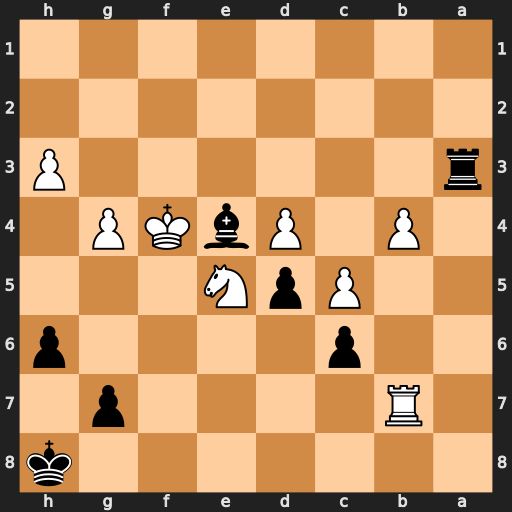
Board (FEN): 7k/1R4p1/2p4p/2PpN3/1P1PbKP1/r6P/8/8
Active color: b
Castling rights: -
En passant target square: -
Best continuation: g5#